Question: I implemented internationalization into my JSF app as described <URL>.
But I encountered a problem: When I change the locale all the texts on my page change. But then if I click a navigation-link to get to another page the locale jumps back to standard locale!
I think I miss something here. So I provide my code below and hope you can help:
'''
@ManagedBean(name="locale")
@SessionScoped
public class LocaleBean {
private Locale locale = FacesContext.getCurrentInstance().getViewRoot().getLocale();
public Locale getLocale() {
return locale;
}
public void setLanguage(String language) {
locale = new Locale(language);
FacesContext.getCurrentInstance().getViewRoot().setLocale(locale);
}
public String getLanguage() {
return locale.getLanguage();
}
}
'''
'''
<h:outputText value=" #{text['common.language']}: " />
<h:selectOneMenu value="#{locale.language}" onchange="submit()">
<f:selectItem itemValue="de" itemLabel="Deutsch" />
<f:selectItem itemValue="en" itemLabel="English" />
</h:selectOneMenu>
'''
'''
<?xml version="1.0" encoding="UTF-8"?>
<faces-config
xmlns="http://java.sun.com/xml/ns/javaee"
xmlns:xsi="http://www.w3.org/2001/XMLSchema-instance"
xsi:schemaLocation="http://java.sun.com/xml/ns/javaee
http://java.sun.com/xml/ns/javaee/web-facesconfig_2_0.xsd"
version="2.0">
<application>
<locale-config>
<default-locale>de</default-locale>
<supported-locale>en</supported-locale>
</locale-config>
<resource-bundle>
<base-name>org.dhbw.stg.wwi2008c.mopro.ui.text</base-name>
<var>text</var>
</resource-bundle>
</application>
</faces-config>
'''
I then Text.java from the tutorial and only changed bundle-path.
Here my directory:

If something important is missing ask for it please.
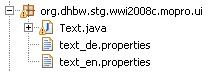
Answer: 'FacesContext' is request scoped instance. so your value would be set for that particular request only.
add on xhtml
'''
<f:view locale="#{locale.locale}">
'''
Register a view Handler
in faces-config.xml
'''
<application>
...
<view-handler>com.yourcompany.MyLocaleViewHandler</view-handler>
'''
and
'''
public class MyLocaleViewHandler extends ViewHandler {
private final ViewHandler base;
@Override
public Locale calculateLocale(FacesContext context) {
//fetch the session scoped bean and return the
LocaleBean bean = (LocaleBean ) context.getExternalContext().getRequest().getSession().getAttribute("locale");//this line is not tested.
return locale;
}
//other stuff..
}
'''